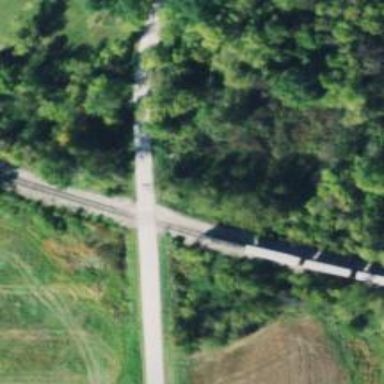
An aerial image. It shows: Railway track.